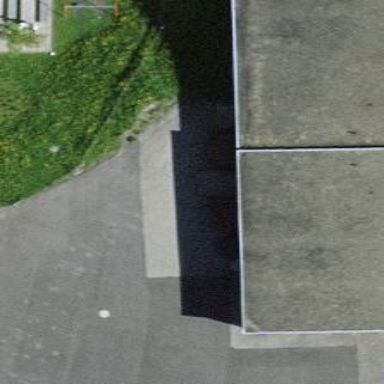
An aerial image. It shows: Kindergarten building.